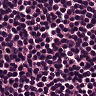
Metastatic tissue present: no